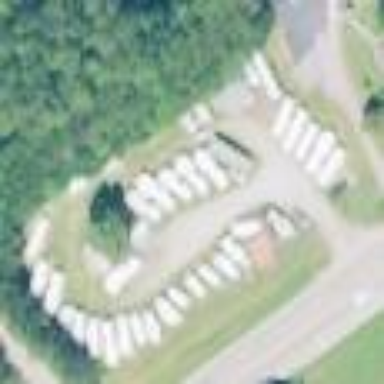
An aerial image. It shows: Caravan shop.